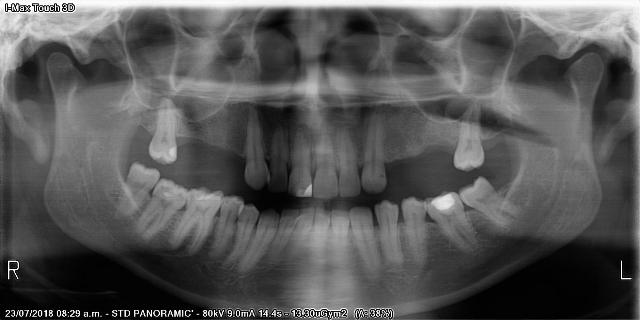
adult